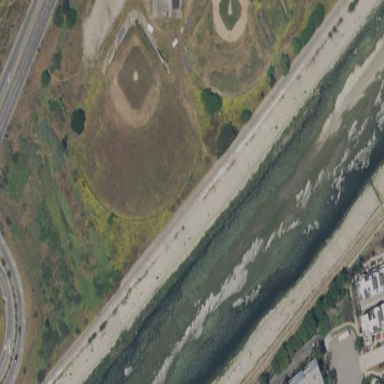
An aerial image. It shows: Baseball pitch for leisure land.